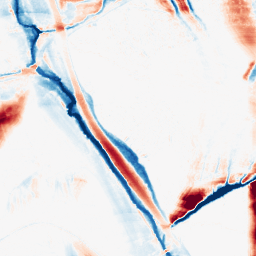
Category: morphological
Decomposition family: morphological_ellipse
Decomposition parameters: operation: average
width: 10
height: 50
Upsampling method: cubic_mitchell
Upsampling parameters: scale: 8
Upsampling scale: 8